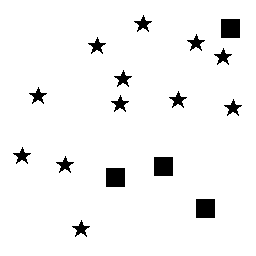
Squares: 4
Triangles: 0
Stars: 12
Total shapes: 16